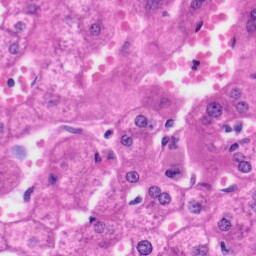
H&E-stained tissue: Liver